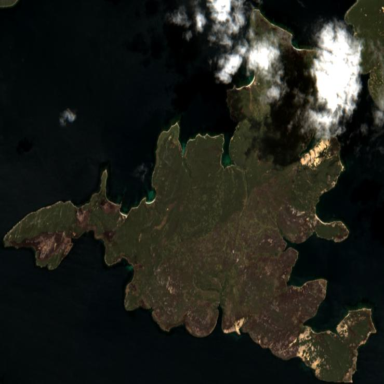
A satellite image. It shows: Island with natural coastline.